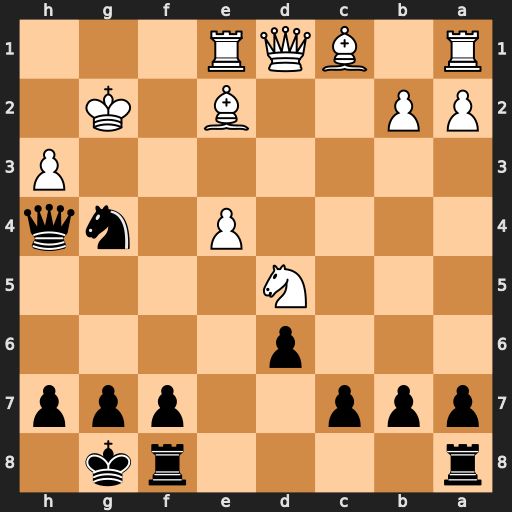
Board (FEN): r4rk1/ppp2ppp/3p4/3N4/4P1nq/7P/PP2B1K1/R1BQR3
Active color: b
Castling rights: -
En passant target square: -
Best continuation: Qf2+ Kh1 Qh2#